Question: I want to get the data from the following page: 'http://klvv.be/#/matches/ranking/2/2'
When I check the webpage in my browser everything is fine. Now I want to use data from the webpage in my PHP action like this:
'''
$html = file_get_contents("http://klvv.be/#/matches/ranking/2/2");
$crawler = new Crawler($html);
print_r($html);
'''
But when I print out the html I get a different page of the webpage. This is what I get:

The text is in Dutch but it says that I use a browser to old for the website. But I'm still in the same browser as I check the page ... Is there a way around this?
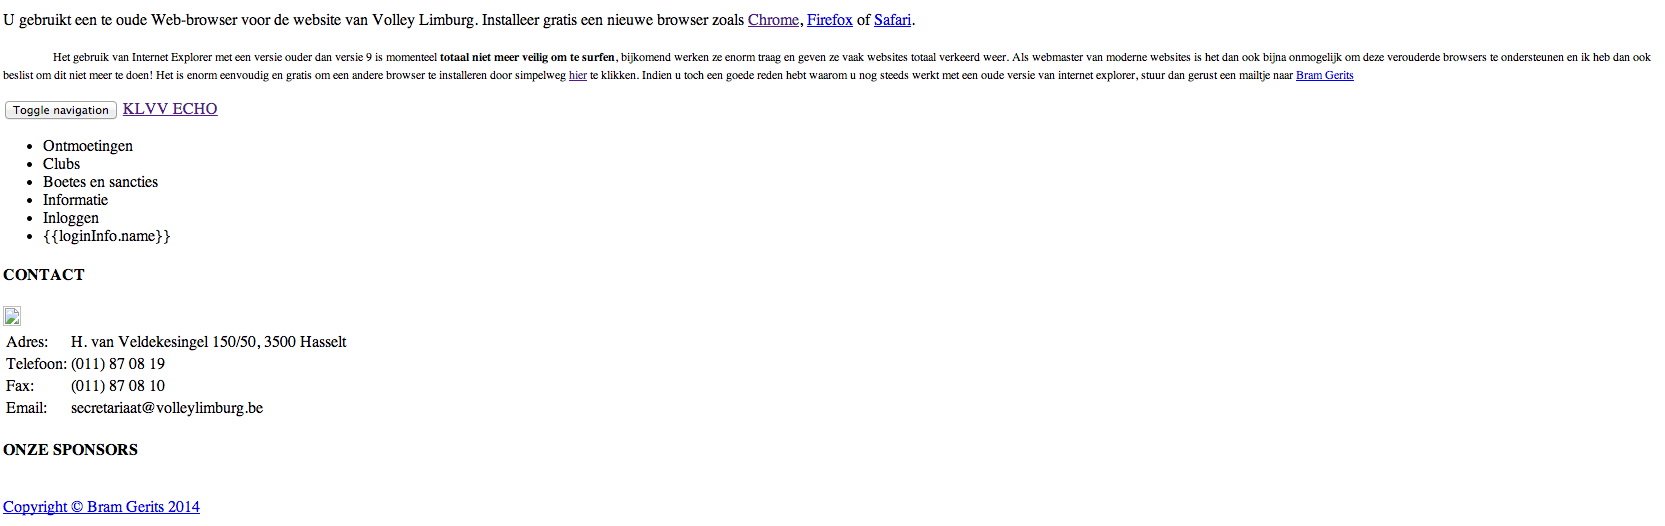
Answer: The website in question uses JavaScript to download the match information. You will need to access their API which includes everything found on their charts.
'''
<?php
$json = file_get_contents('http://klvv.be/server/seriedata.php?serieId=2');
$json = json_decode($json, true);
echo '<table border="1">';
foreach($json['rankings'][0]['rankingRows'] as $rankings) {
echo '<tr>';
foreach($rankings as $index => $rank)
echo '<td>' . $index . '</td><td>' . $rank . '</td>';
echo '</tr>';
}
echo '</table>';
'''
You can use 'print_r($json)' to see what data it provides.
Output: